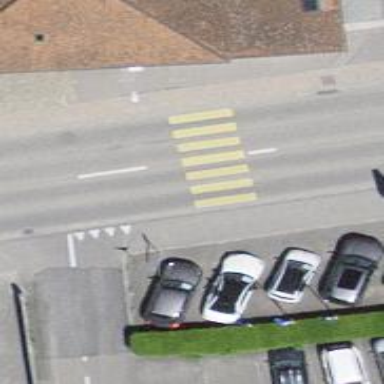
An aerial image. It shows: Zebra crossing on the road.